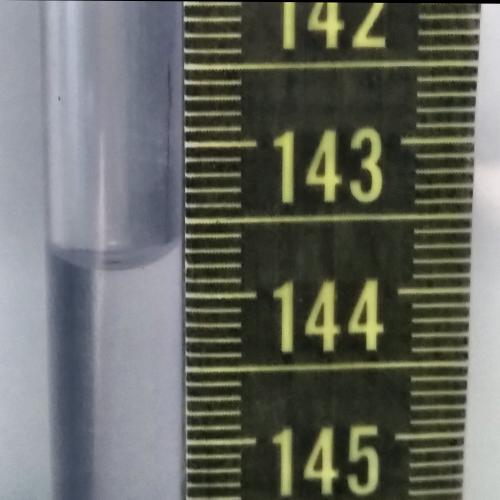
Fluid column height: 143.7 cm